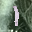
Label: 1